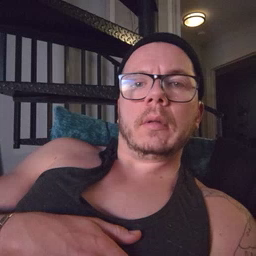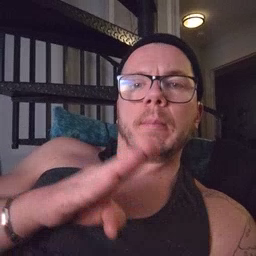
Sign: book